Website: walmart
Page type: account-selection
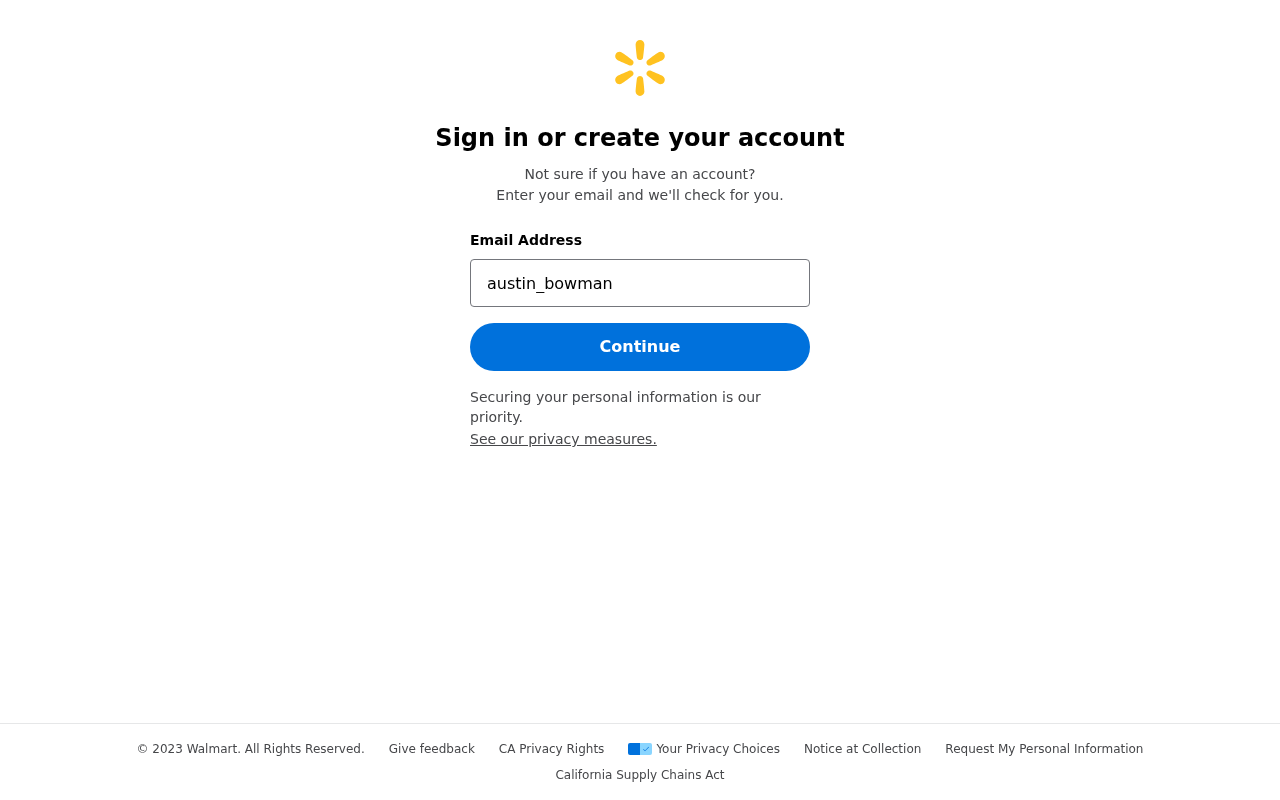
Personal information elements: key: PII_EMAIL
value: austin_bowman@gmail.com